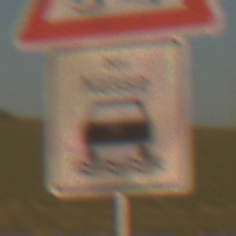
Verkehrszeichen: BeiNaesse
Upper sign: SchleuderOderRutschgefahr
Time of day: SunriseSunset
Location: Outdoor (Nature)
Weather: PartlyCloudy
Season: NotSpecified
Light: Natural